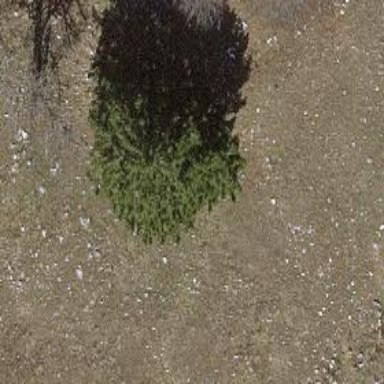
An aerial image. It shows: Evergreen tree with needle-leaved leaves.